Question: 1 author can have many books / 1 book can have many authors

When an , how can I trigger MySQL (SQLite) to delete whose author is only uniquely the one being deleted on , so it won't have books without authors associated to it?
Example:
'''
BOOK1: John & Paul
BOOK2: John
BOOK3: Lucy
BOOK4: John & Lucy
'''
if I delete john from authors then the trigger would delete BOOK2 only.
authors_books' both foreign keys: 'ON DELETE CASCADE'
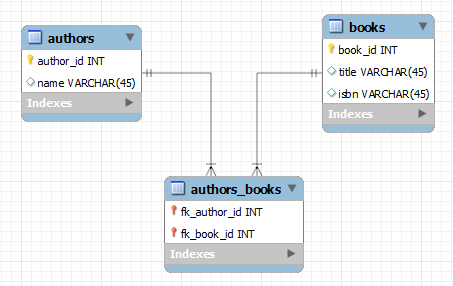
Answer: I wrote this simple trigger. Works perfectly:
'''
PRAGMA primary_keys = ON;
PRAGMA foreign_keys = ON;
CREATE TRIGGER DEL_BOOKS BEFORE DELETE ON authors_books
WHEN
(SELECT COUNT(*) FROM authors_books WHERE
fk_book_id = OLD.fk_book_id AND fk_author_id != OLD.fk_author_id) = 0
BEGIN
DELETE FROM books WHERE books.book_id = OLD.fk_book_id;
END;
'''